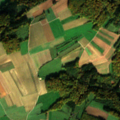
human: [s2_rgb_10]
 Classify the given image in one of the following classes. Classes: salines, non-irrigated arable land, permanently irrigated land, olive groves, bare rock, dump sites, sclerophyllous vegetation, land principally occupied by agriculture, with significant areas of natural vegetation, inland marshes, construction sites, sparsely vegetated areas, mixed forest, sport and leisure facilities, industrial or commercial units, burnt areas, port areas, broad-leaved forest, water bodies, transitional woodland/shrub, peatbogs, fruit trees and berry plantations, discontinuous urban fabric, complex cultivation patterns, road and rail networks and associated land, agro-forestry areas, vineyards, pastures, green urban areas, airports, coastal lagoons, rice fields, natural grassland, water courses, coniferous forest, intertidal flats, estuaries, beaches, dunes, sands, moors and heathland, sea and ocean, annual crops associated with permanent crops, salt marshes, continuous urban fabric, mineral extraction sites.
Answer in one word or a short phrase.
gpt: non-irrigated arable land, pastures, broad-leaved forest